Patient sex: M
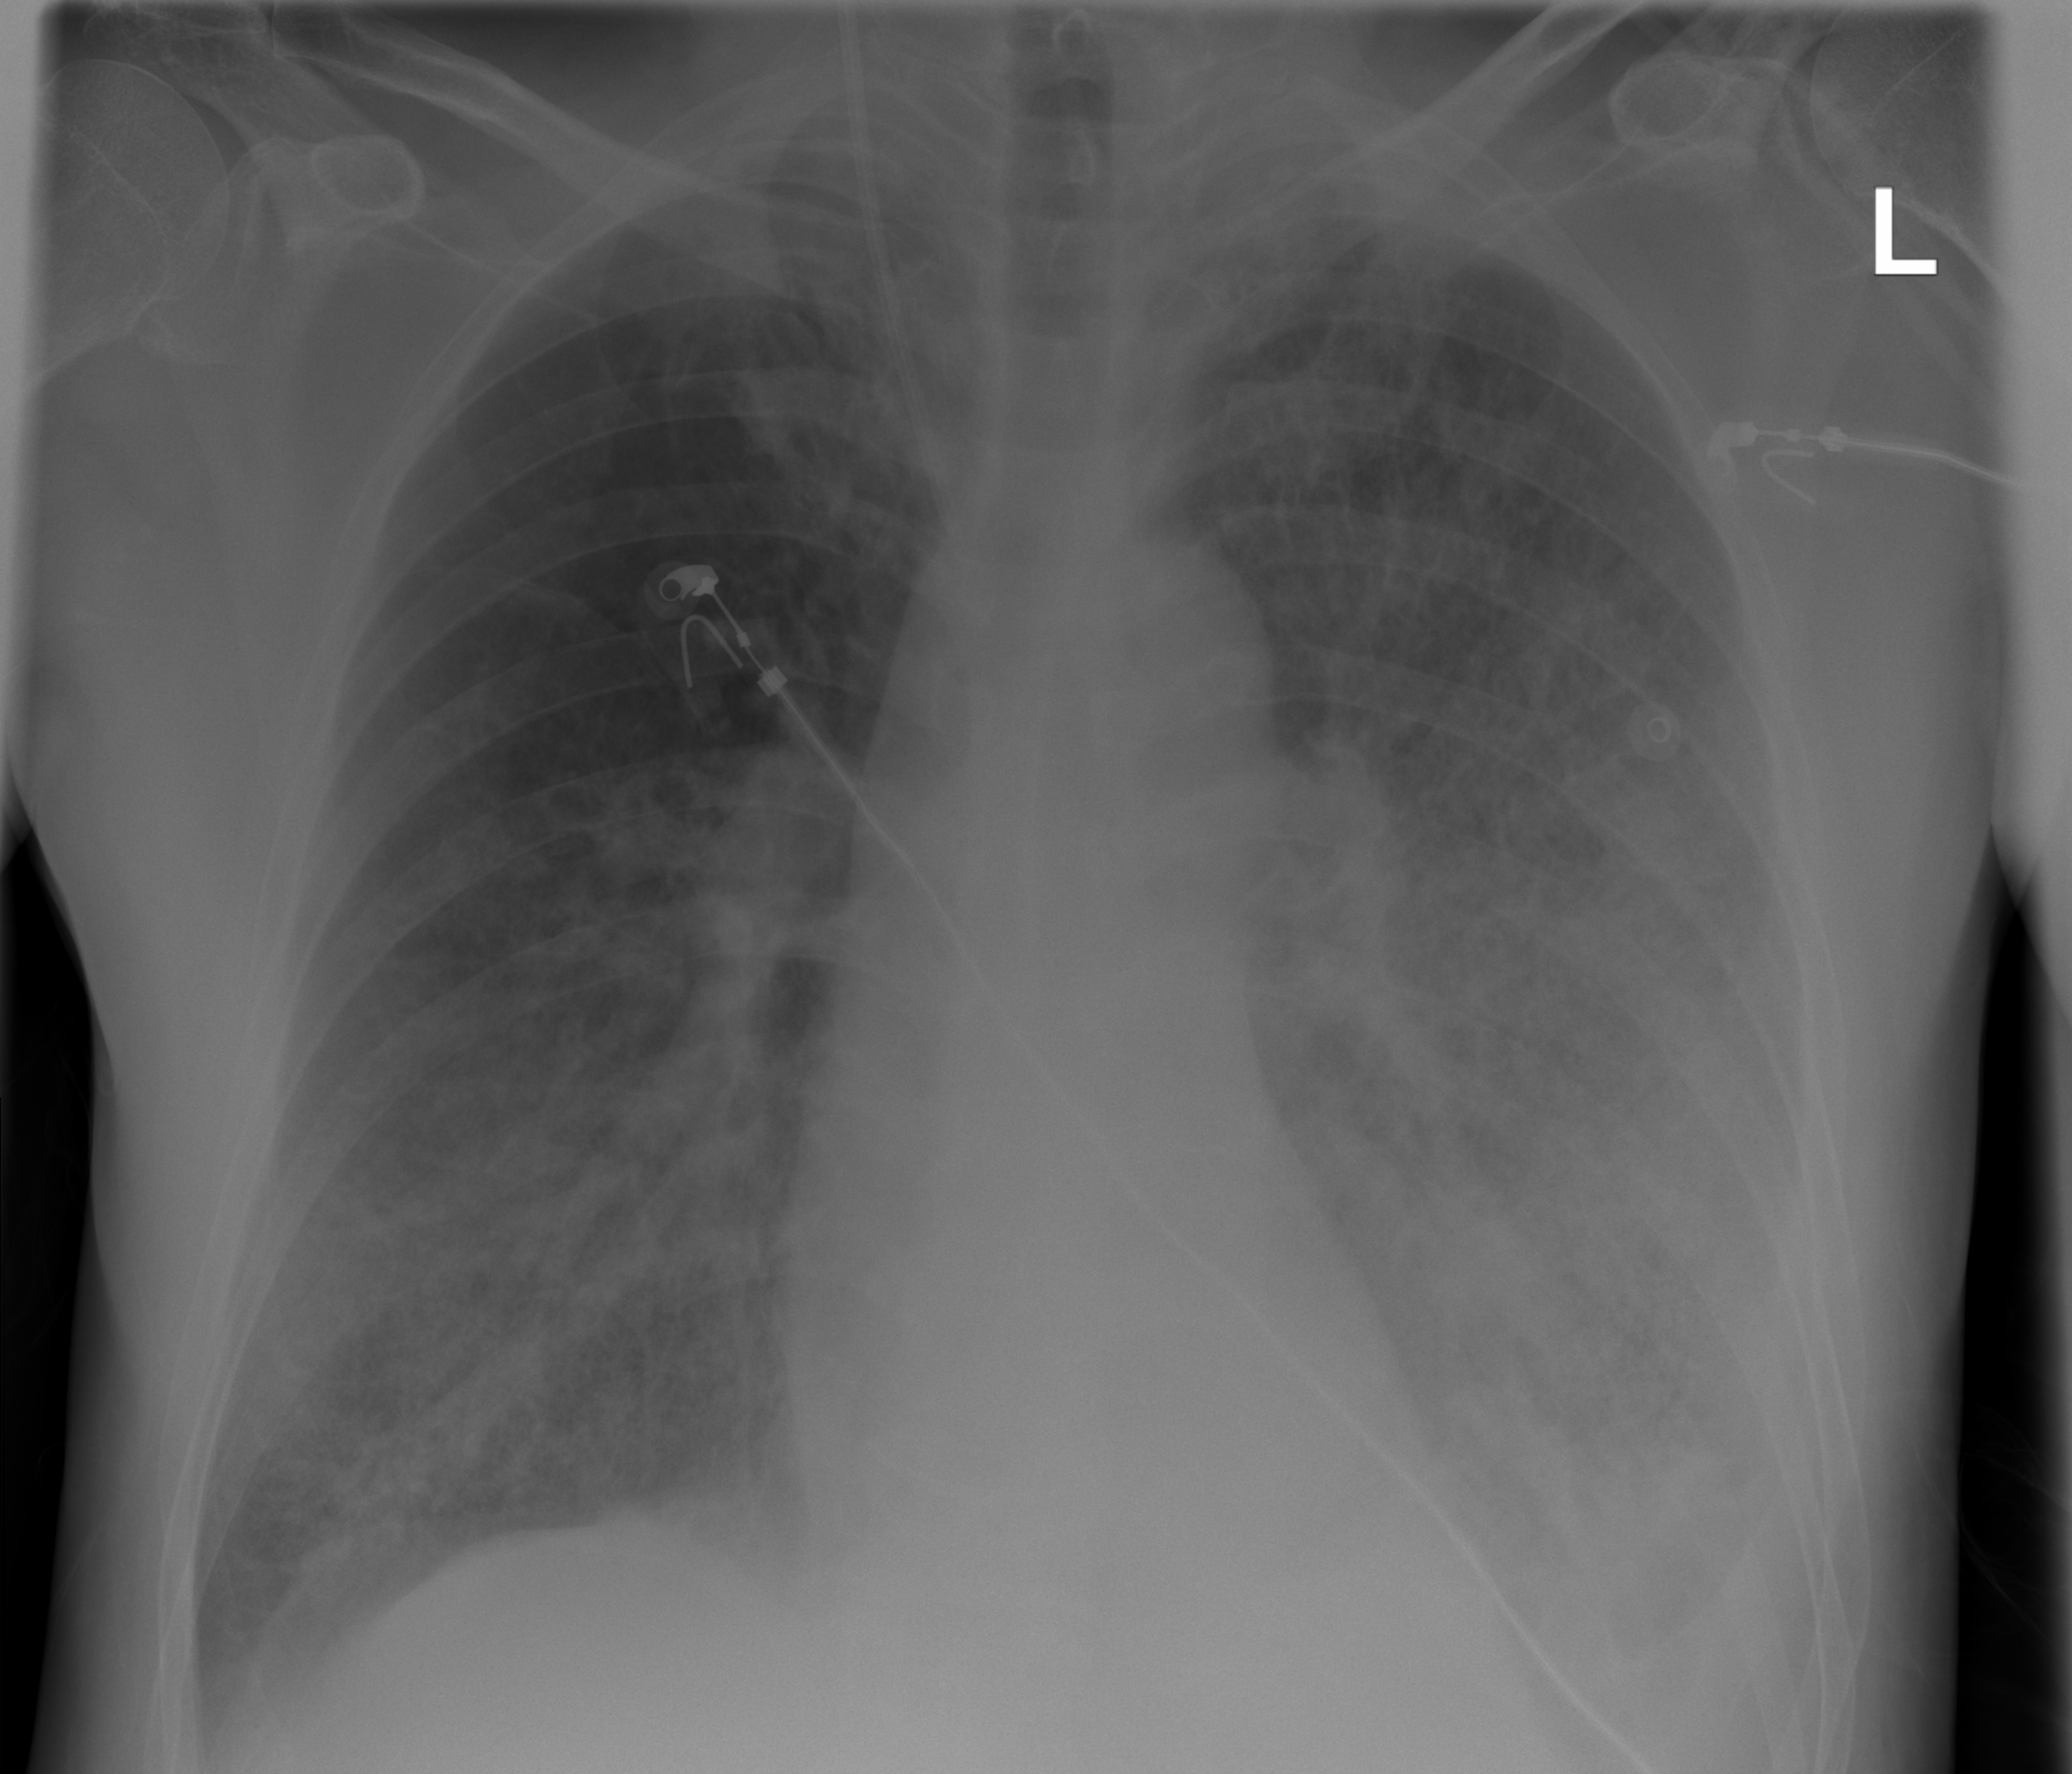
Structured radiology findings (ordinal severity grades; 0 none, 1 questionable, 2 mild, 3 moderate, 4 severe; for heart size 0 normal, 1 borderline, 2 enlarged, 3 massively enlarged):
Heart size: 0
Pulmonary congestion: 0
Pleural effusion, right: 1
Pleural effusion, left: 2
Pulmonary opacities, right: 2
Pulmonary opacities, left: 3
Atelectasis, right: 2
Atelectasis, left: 2